Question: I need to create a drawable with some special behavior on resizing:

is that even possible ? and I don't want to use nine-patch and I've tried this :
'''
<?xml version="1.0" encoding="utf-8"?>
<layer-list xmlns:android="http://schemas.android.com/apk/res/android">
<item>
<shape android:shape="rectangle">
<size android:width="10dp" />
<solid android:color="@color/black" />
</shape>
</item>
<item android:left="10dp">
<shape android:shape="rectangle">
<size android:width="10dp" />
<solid android:color="@color/blue" />
</shape>
</item>
</layer-list>
'''
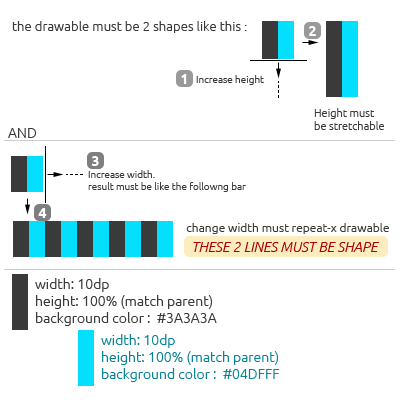
Answer: i dont think you can do it in pure xml, so try this custom Drawable:
'''
public class StripDrawable extends Drawable {
private static final int FIRST_COLOR = 0xff3a3a3a;
private static final int SECOND_COLOR = 0xff04dfff;
private static final float STRIP_WIDTH = 10;
private Paint mPaint;
private float mWidth;
public StripDrawable(Context ctx) {
mPaint = new Paint();
mWidth = TypedValue.applyDimension(
TypedValue.COMPLEX_UNIT_DIP,
STRIP_WIDTH,
ctx.getResources().getDisplayMetrics());
}
@Override
public void draw(Canvas canvas) {
Rect b = getBounds();
float w = b.left;
while (w < b.right) {
mPaint.setColor(FIRST_COLOR);
canvas.drawRect(w, b.top, w + mWidth, b.bottom, mPaint);
w += mWidth;
mPaint.setColor(SECOND_COLOR);
canvas.drawRect(w, b.top, w + mWidth, b.bottom, mPaint);
w += mWidth;
}
}
@Override
public void setAlpha(int alpha) {
}
@Override
public void setColorFilter(ColorFilter cf) {
}
@Override
public int getOpacity() {
return PixelFormat.TRANSLUCENT;
}
}
'''